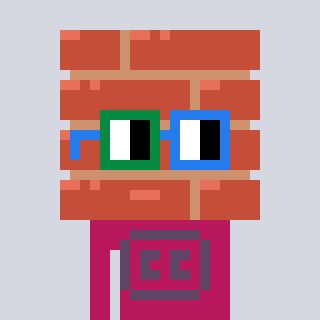
a pixel art character with square green and blue glasses, a wall-shaped head and a darkpink-colored body on a cool background